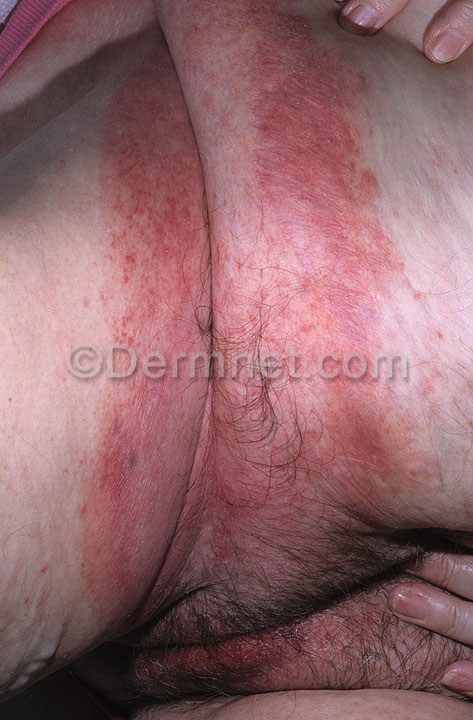
Disease: Tinea Ringworm Candidiasis and other Fungal Infections